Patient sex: M
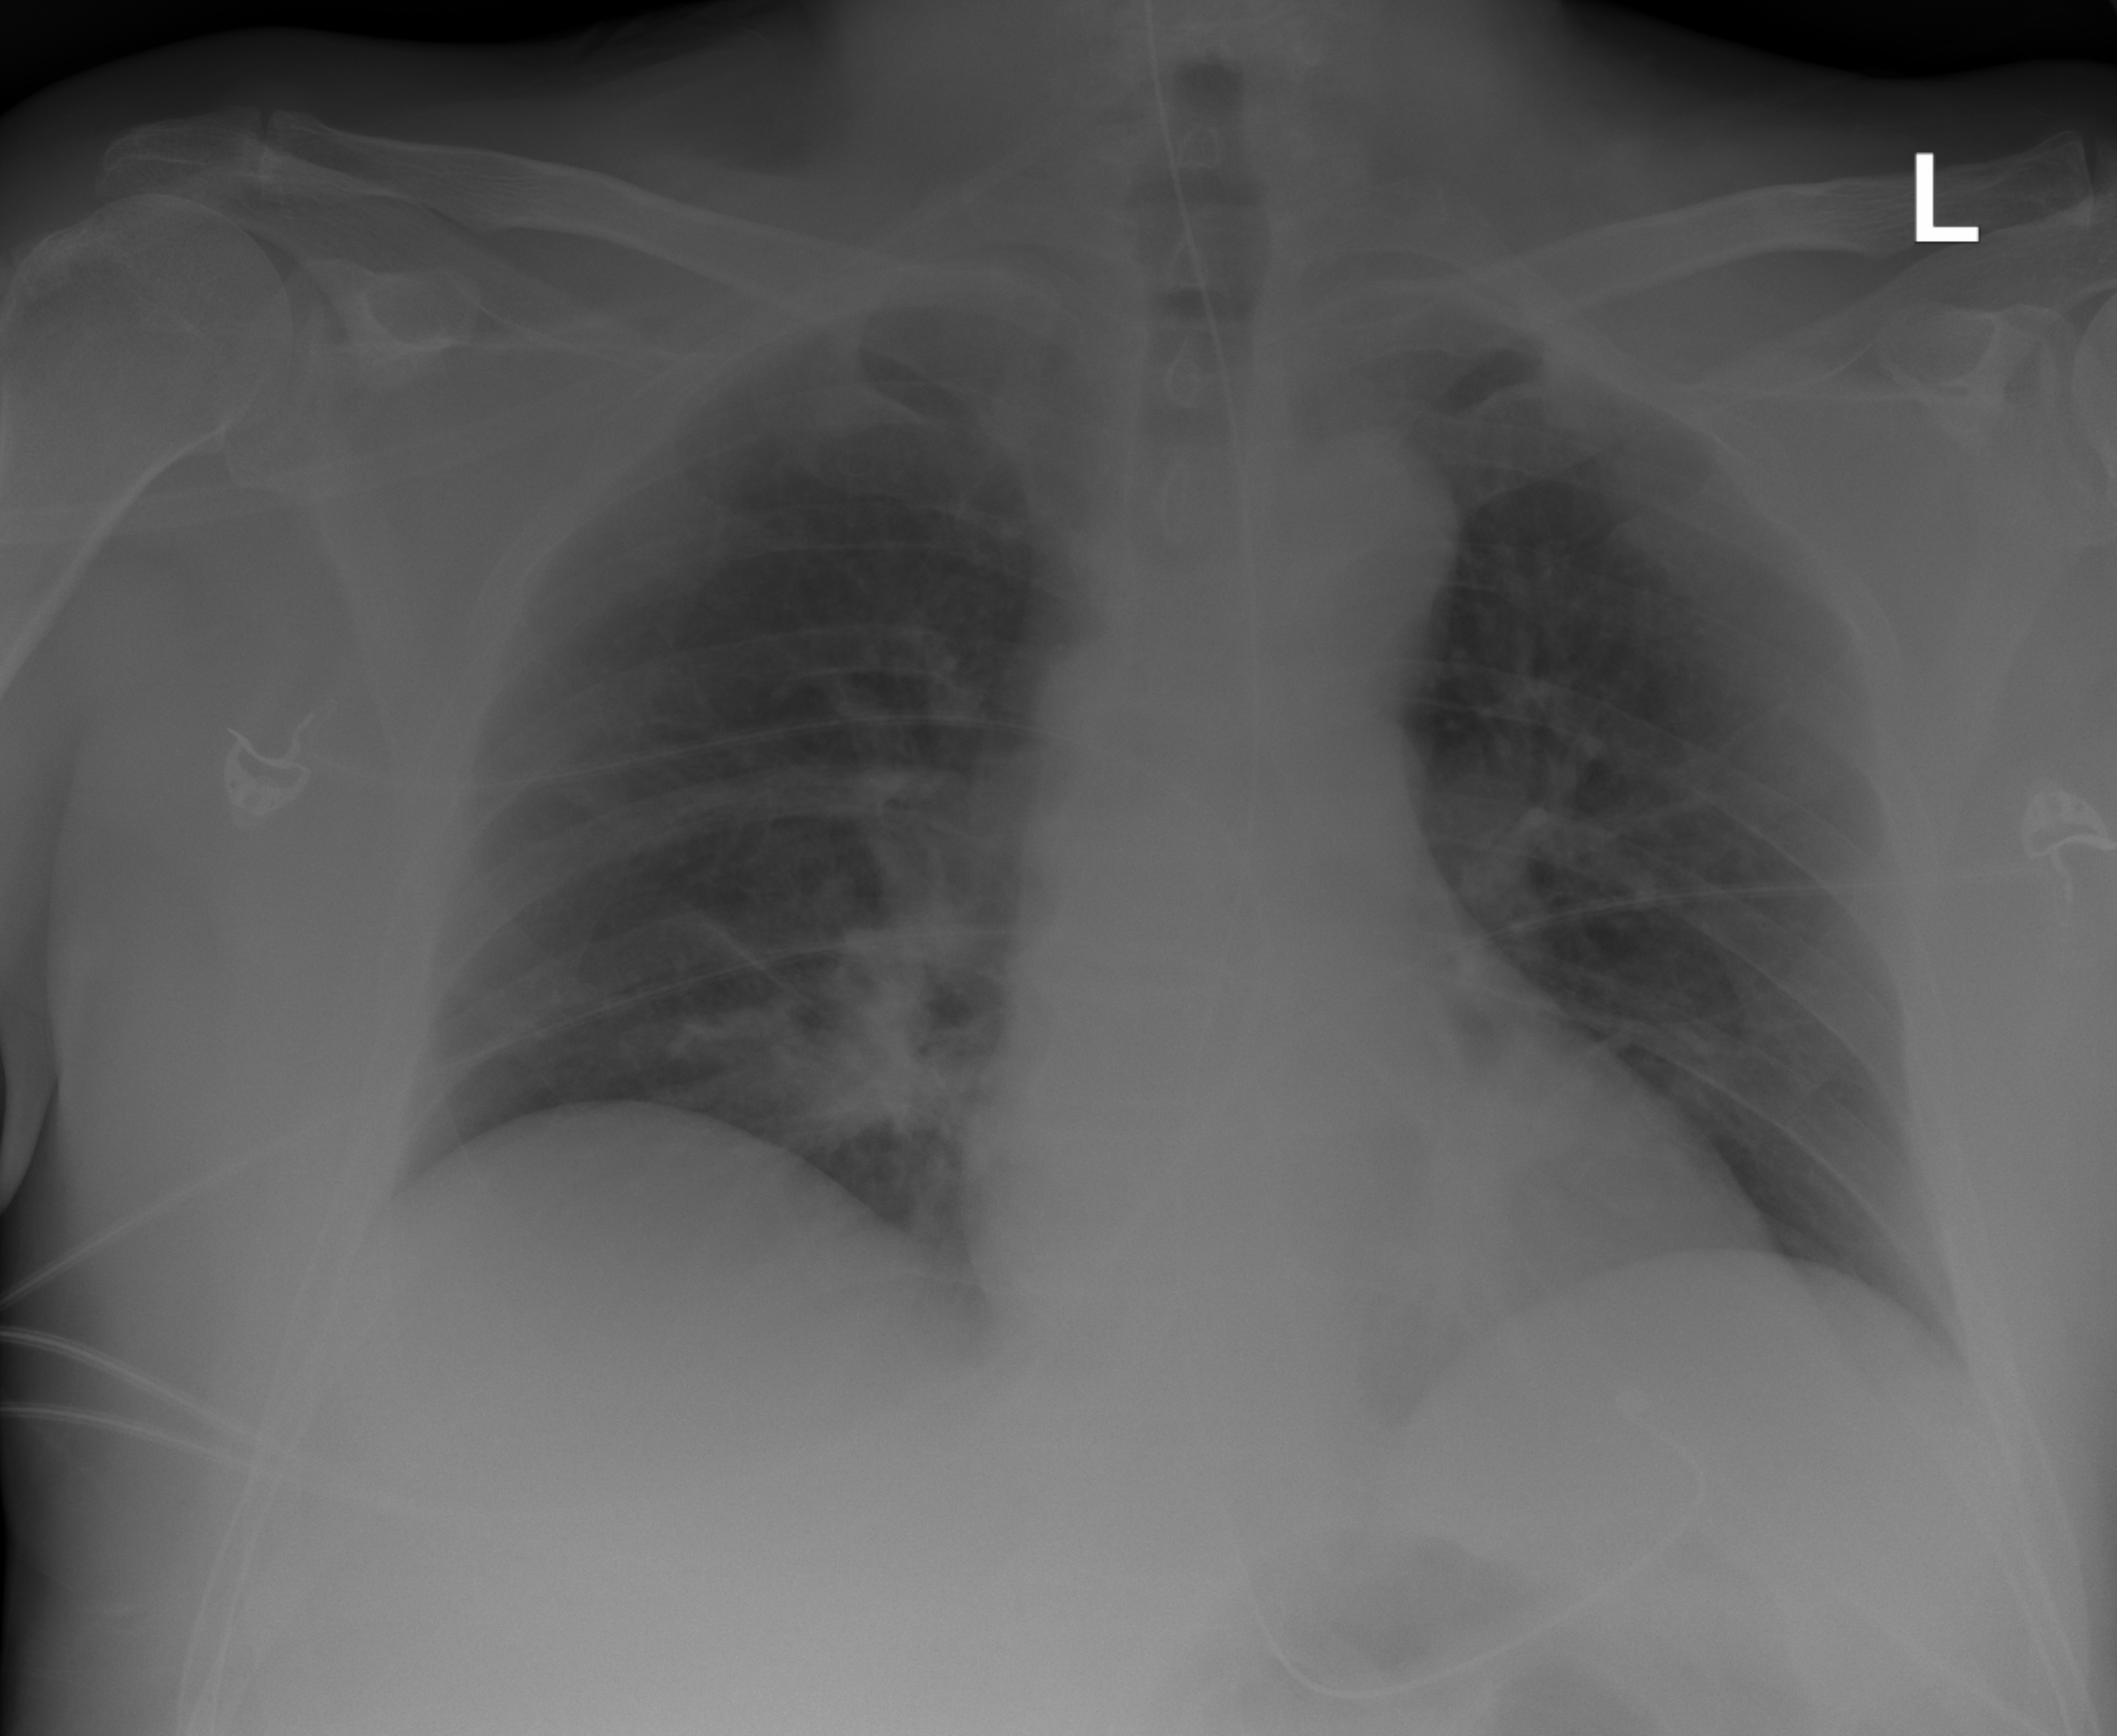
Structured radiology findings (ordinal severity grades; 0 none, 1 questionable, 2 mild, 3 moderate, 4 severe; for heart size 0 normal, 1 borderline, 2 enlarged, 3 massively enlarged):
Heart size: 0
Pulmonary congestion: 0
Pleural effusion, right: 0
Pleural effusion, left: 0
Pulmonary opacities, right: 1
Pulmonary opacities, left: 1
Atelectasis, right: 0
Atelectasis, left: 0